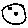
Label: moon